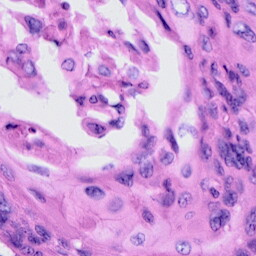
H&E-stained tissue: Cervix